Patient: sex M, age 44
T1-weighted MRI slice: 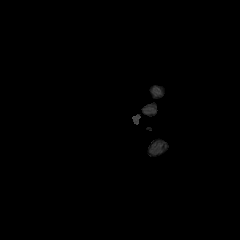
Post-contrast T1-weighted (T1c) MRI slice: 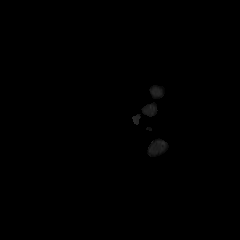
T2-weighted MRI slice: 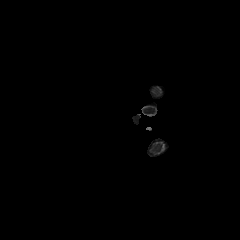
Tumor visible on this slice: no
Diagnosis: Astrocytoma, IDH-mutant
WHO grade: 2